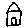
Label: house